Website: crate-barrel
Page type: cart
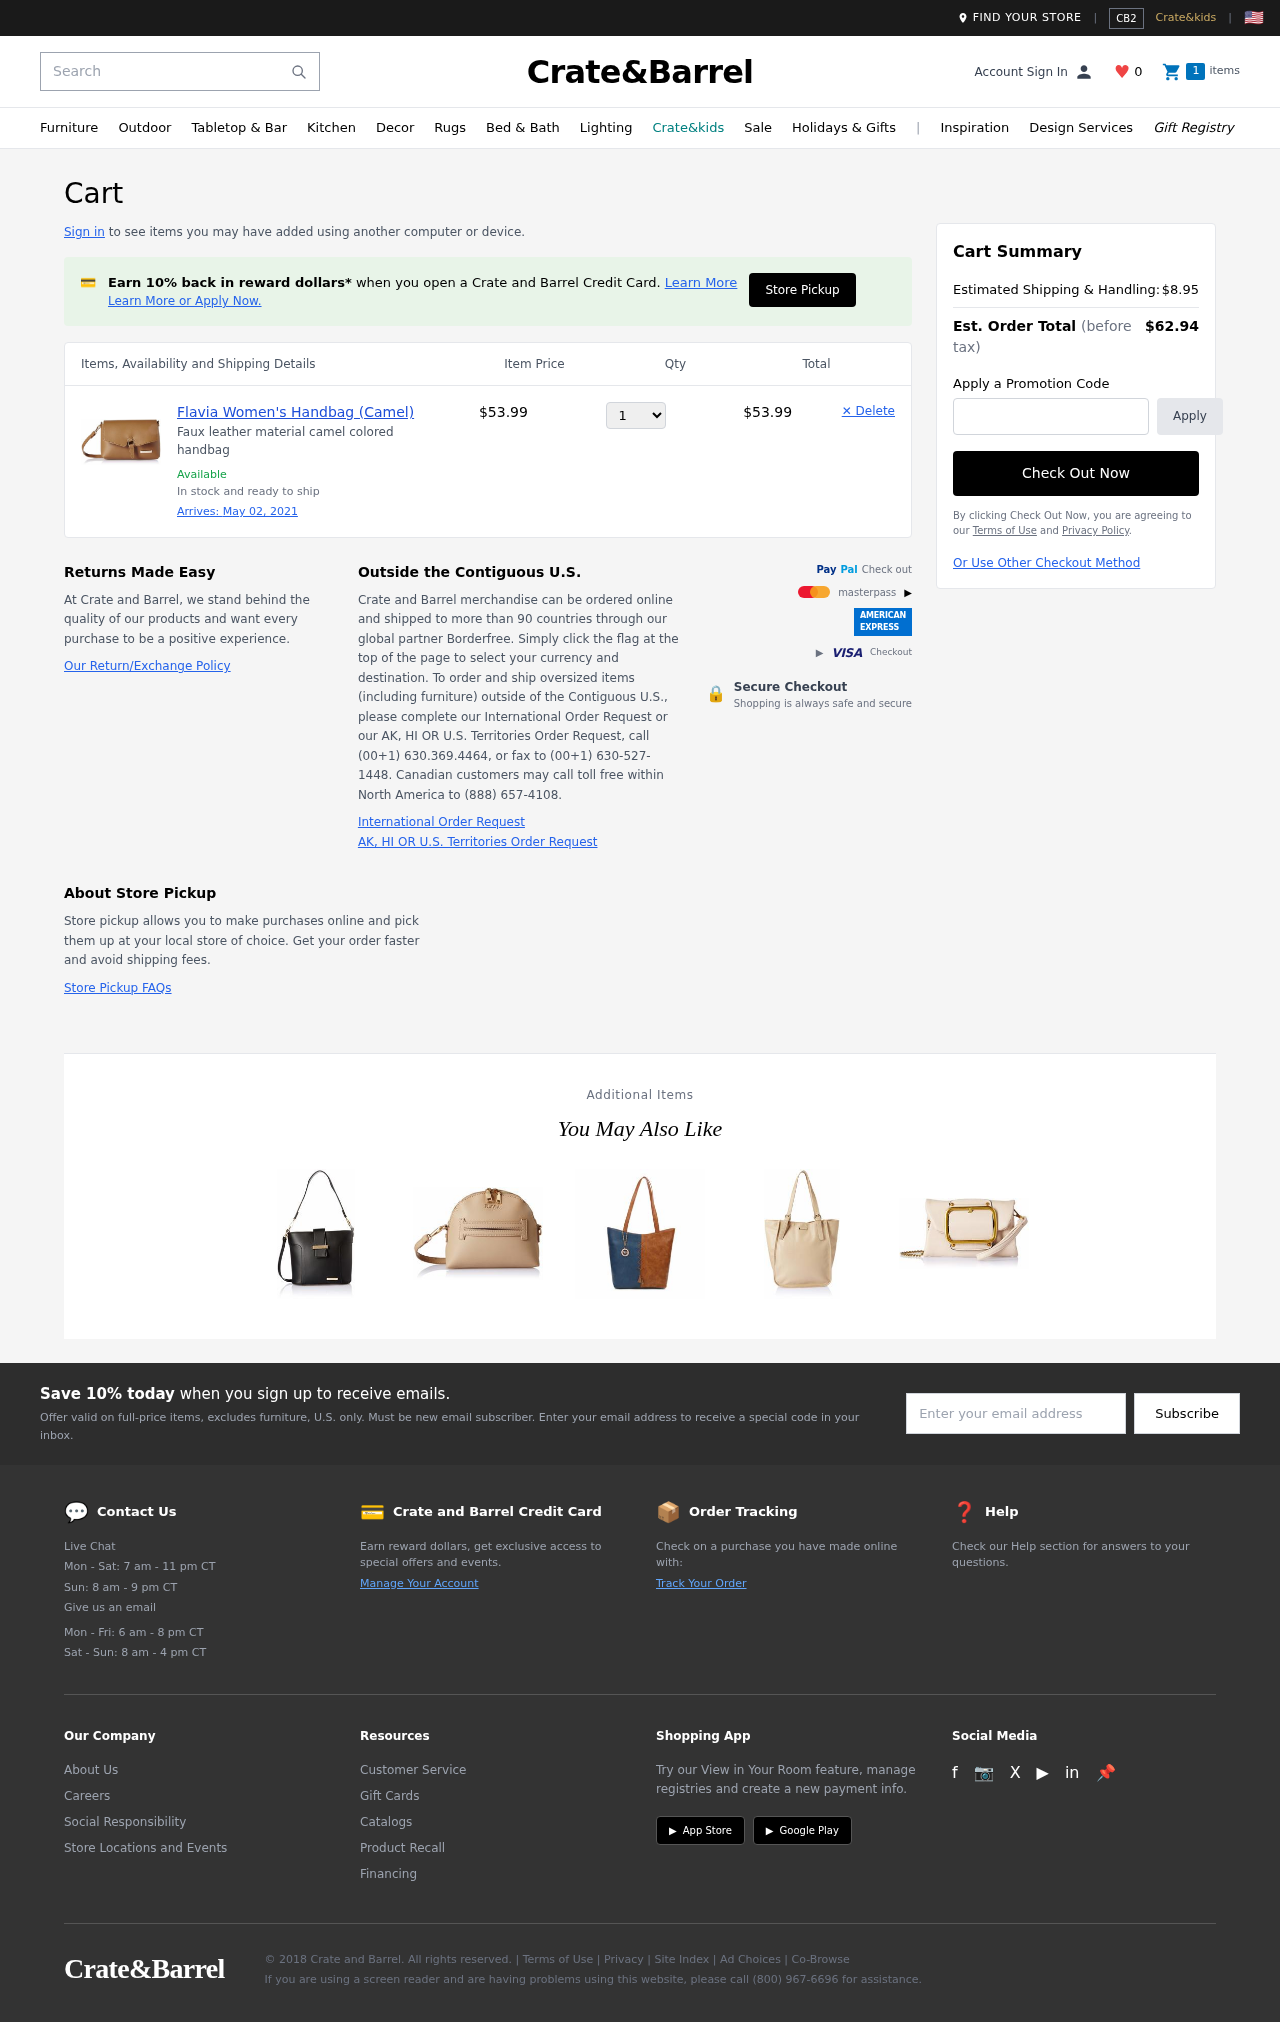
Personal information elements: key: PII_PROMO_CODE
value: SPRING20
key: PII_EMAIL
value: asmith@gmail.com
Product elements: key: PRODUCT1_DESC
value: Faux leather material camel colored handbag
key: PRODUCT1_NAME
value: Flavia Women's Handbag (Camel)
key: PRODUCT1_PRICE
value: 53.99
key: PRODUCT1_QUANTITY
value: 1
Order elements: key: ORDER_DELIVERY_DATE
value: May 02, 2021
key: ORDER_SUBTOTAL
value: $53.99
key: ORDER_SHIPPING_COST
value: $8.95
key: ORDER_TOTAL
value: $62.94